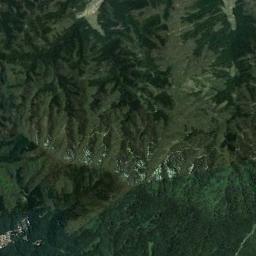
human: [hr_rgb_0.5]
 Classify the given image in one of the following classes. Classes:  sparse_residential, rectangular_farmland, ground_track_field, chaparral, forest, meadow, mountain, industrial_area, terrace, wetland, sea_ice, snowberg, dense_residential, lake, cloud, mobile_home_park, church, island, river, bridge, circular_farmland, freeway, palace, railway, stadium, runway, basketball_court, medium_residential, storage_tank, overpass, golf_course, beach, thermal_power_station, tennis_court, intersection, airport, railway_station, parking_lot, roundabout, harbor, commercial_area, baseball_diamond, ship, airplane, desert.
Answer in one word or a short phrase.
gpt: mountain